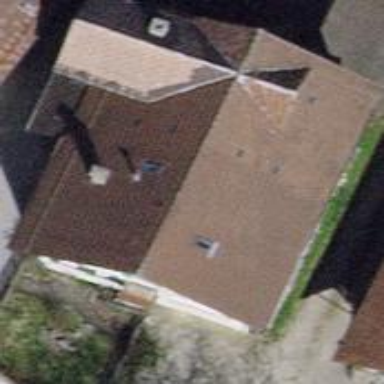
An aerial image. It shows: Building with tiled roof.